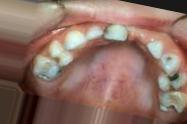
Condition: Caries